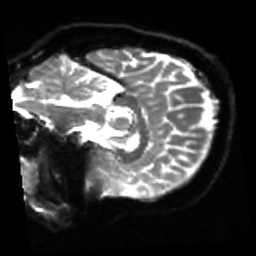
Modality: sbref
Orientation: sagittal
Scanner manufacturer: siemens
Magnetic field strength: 3 T
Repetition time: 4 s
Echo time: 0.0594 s